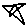
Label: star